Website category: jobs
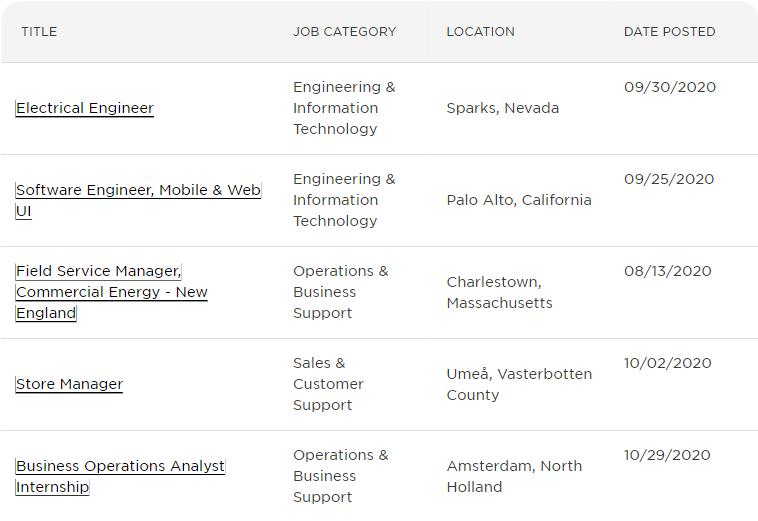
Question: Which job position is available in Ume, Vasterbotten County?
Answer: Store Manager

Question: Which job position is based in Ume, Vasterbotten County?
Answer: Store Manager

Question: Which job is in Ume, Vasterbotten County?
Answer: Store Manager

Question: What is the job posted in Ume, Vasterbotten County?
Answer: Store Manager

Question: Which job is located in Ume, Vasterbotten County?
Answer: Store Manager

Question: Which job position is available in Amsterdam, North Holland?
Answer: Business Operations Analyst Internship

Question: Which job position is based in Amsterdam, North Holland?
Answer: Business Operations Analyst Internship

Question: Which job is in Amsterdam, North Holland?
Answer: Business Operations Analyst Internship

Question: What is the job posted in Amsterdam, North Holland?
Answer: Business Operations Analyst Internship

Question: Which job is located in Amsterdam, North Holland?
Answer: Business Operations Analyst Internship

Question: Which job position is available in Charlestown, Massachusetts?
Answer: Field Service Manager, Commercial Energy - New England

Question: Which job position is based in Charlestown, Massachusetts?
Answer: Field Service Manager, Commercial Energy - New England

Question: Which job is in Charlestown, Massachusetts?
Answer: Field Service Manager, Commercial Energy - New England

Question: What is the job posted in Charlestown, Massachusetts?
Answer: Field Service Manager, Commercial Energy - New England

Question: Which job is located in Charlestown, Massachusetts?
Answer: Field Service Manager, Commercial Energy - New England